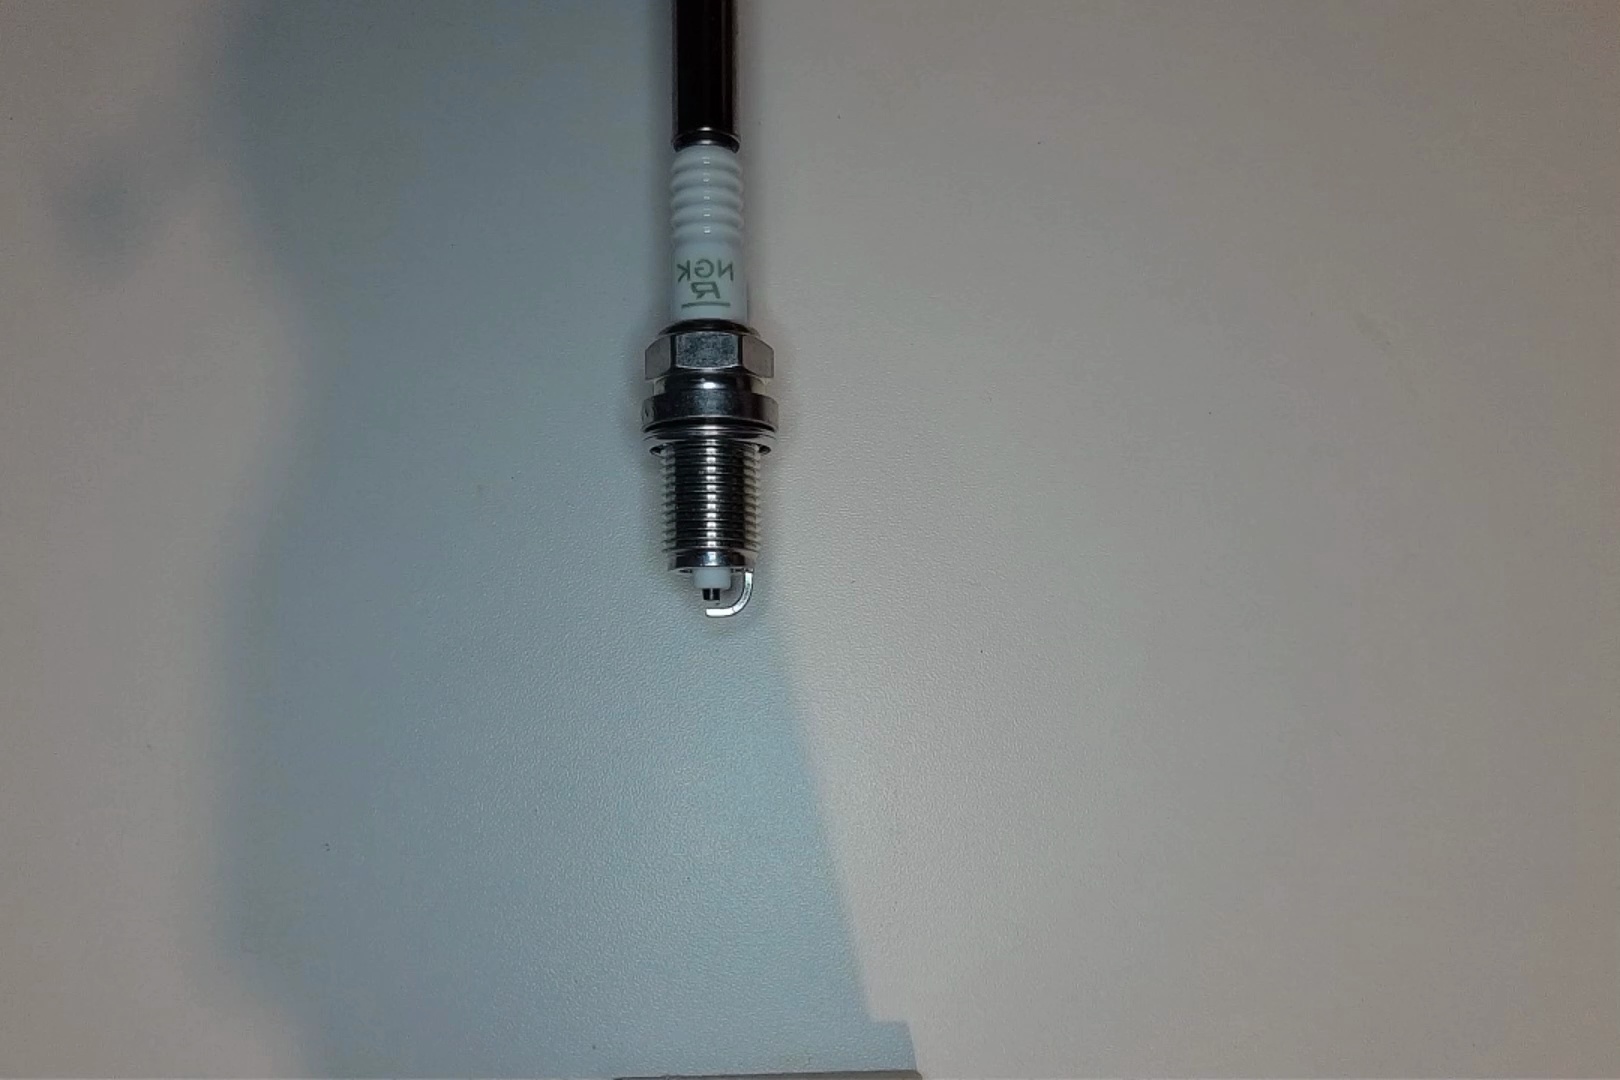
Label: normal